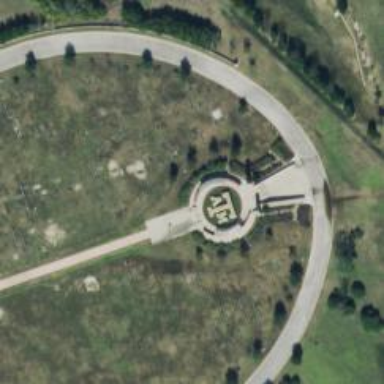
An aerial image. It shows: Historic monument.